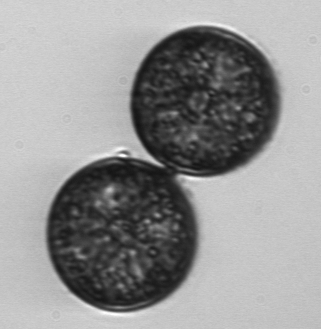
Label: Coscinodiscus